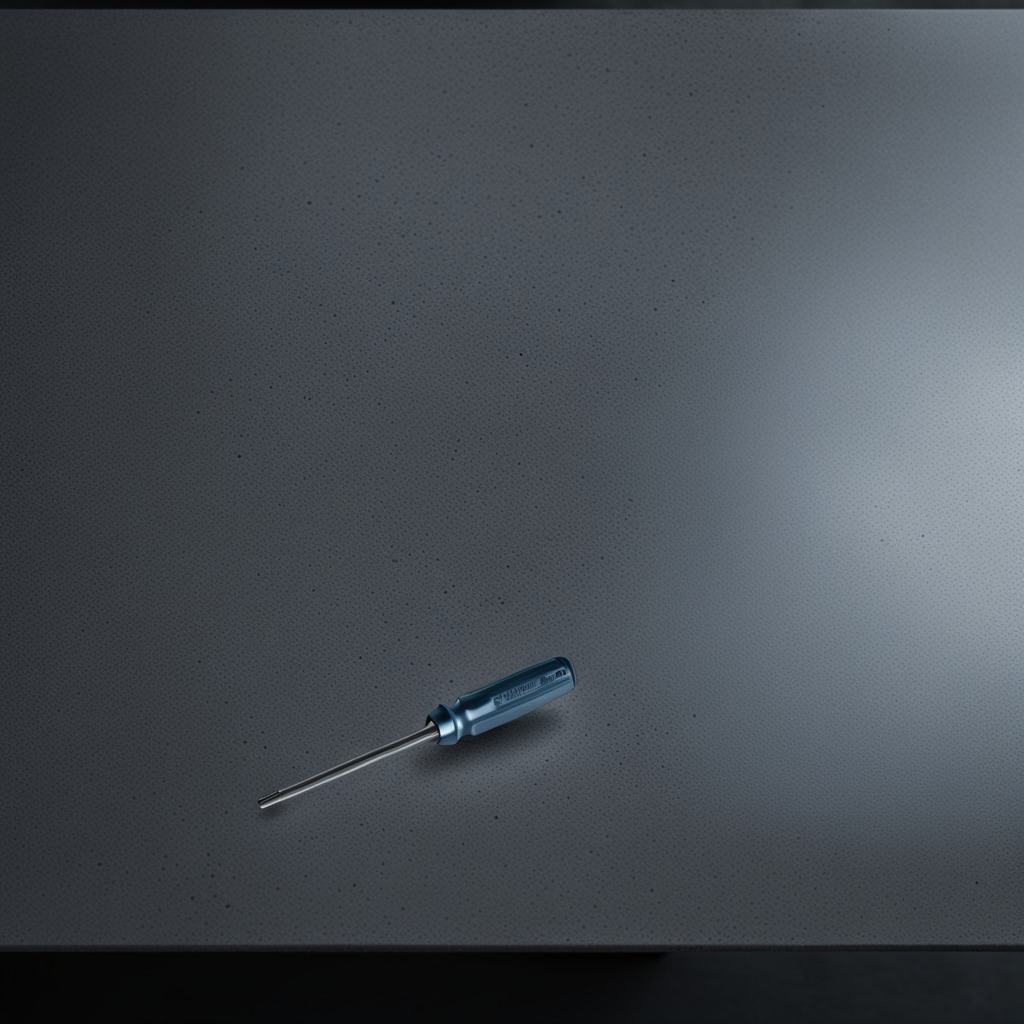
A screwdriver is lying on a clean granite table inside a workshop at night dim ambient light soft shadows worn but